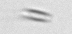
Label: pennate